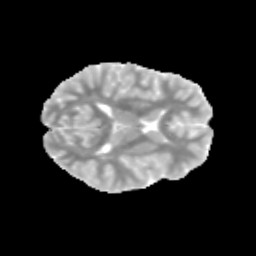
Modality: MD
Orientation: axial
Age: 9
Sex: male
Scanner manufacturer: siemens
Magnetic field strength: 3 T
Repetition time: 3.8 s
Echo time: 0.07 s